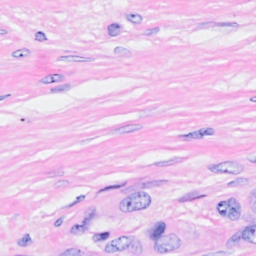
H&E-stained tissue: Breast